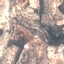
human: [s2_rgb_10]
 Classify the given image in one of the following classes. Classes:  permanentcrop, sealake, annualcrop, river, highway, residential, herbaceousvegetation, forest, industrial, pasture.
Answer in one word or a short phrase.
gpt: PermanentCrop